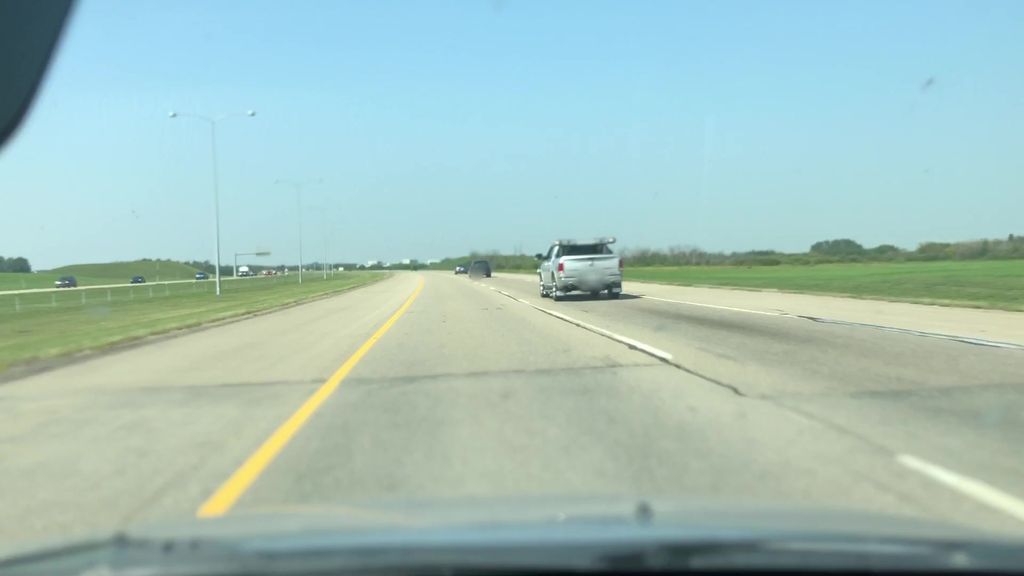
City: edmonton